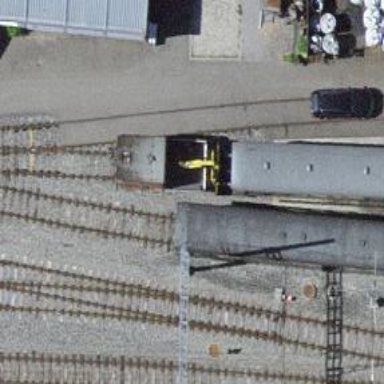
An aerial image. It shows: Railway yard with one track. The railway is electrified with contact line.